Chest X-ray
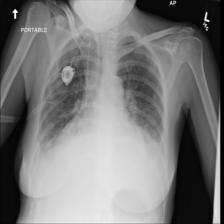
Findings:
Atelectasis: negative
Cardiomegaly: positive
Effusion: positive
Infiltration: positive
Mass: negative
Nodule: negative
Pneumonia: negative
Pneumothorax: negative
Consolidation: negative
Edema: negative
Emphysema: negative
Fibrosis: negative
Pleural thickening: negative
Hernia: negative